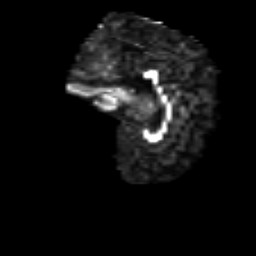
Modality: FA
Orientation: sagittal
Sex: female
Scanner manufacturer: siemens
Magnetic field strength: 3 T
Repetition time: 5 s
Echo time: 0.071 s